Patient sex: M
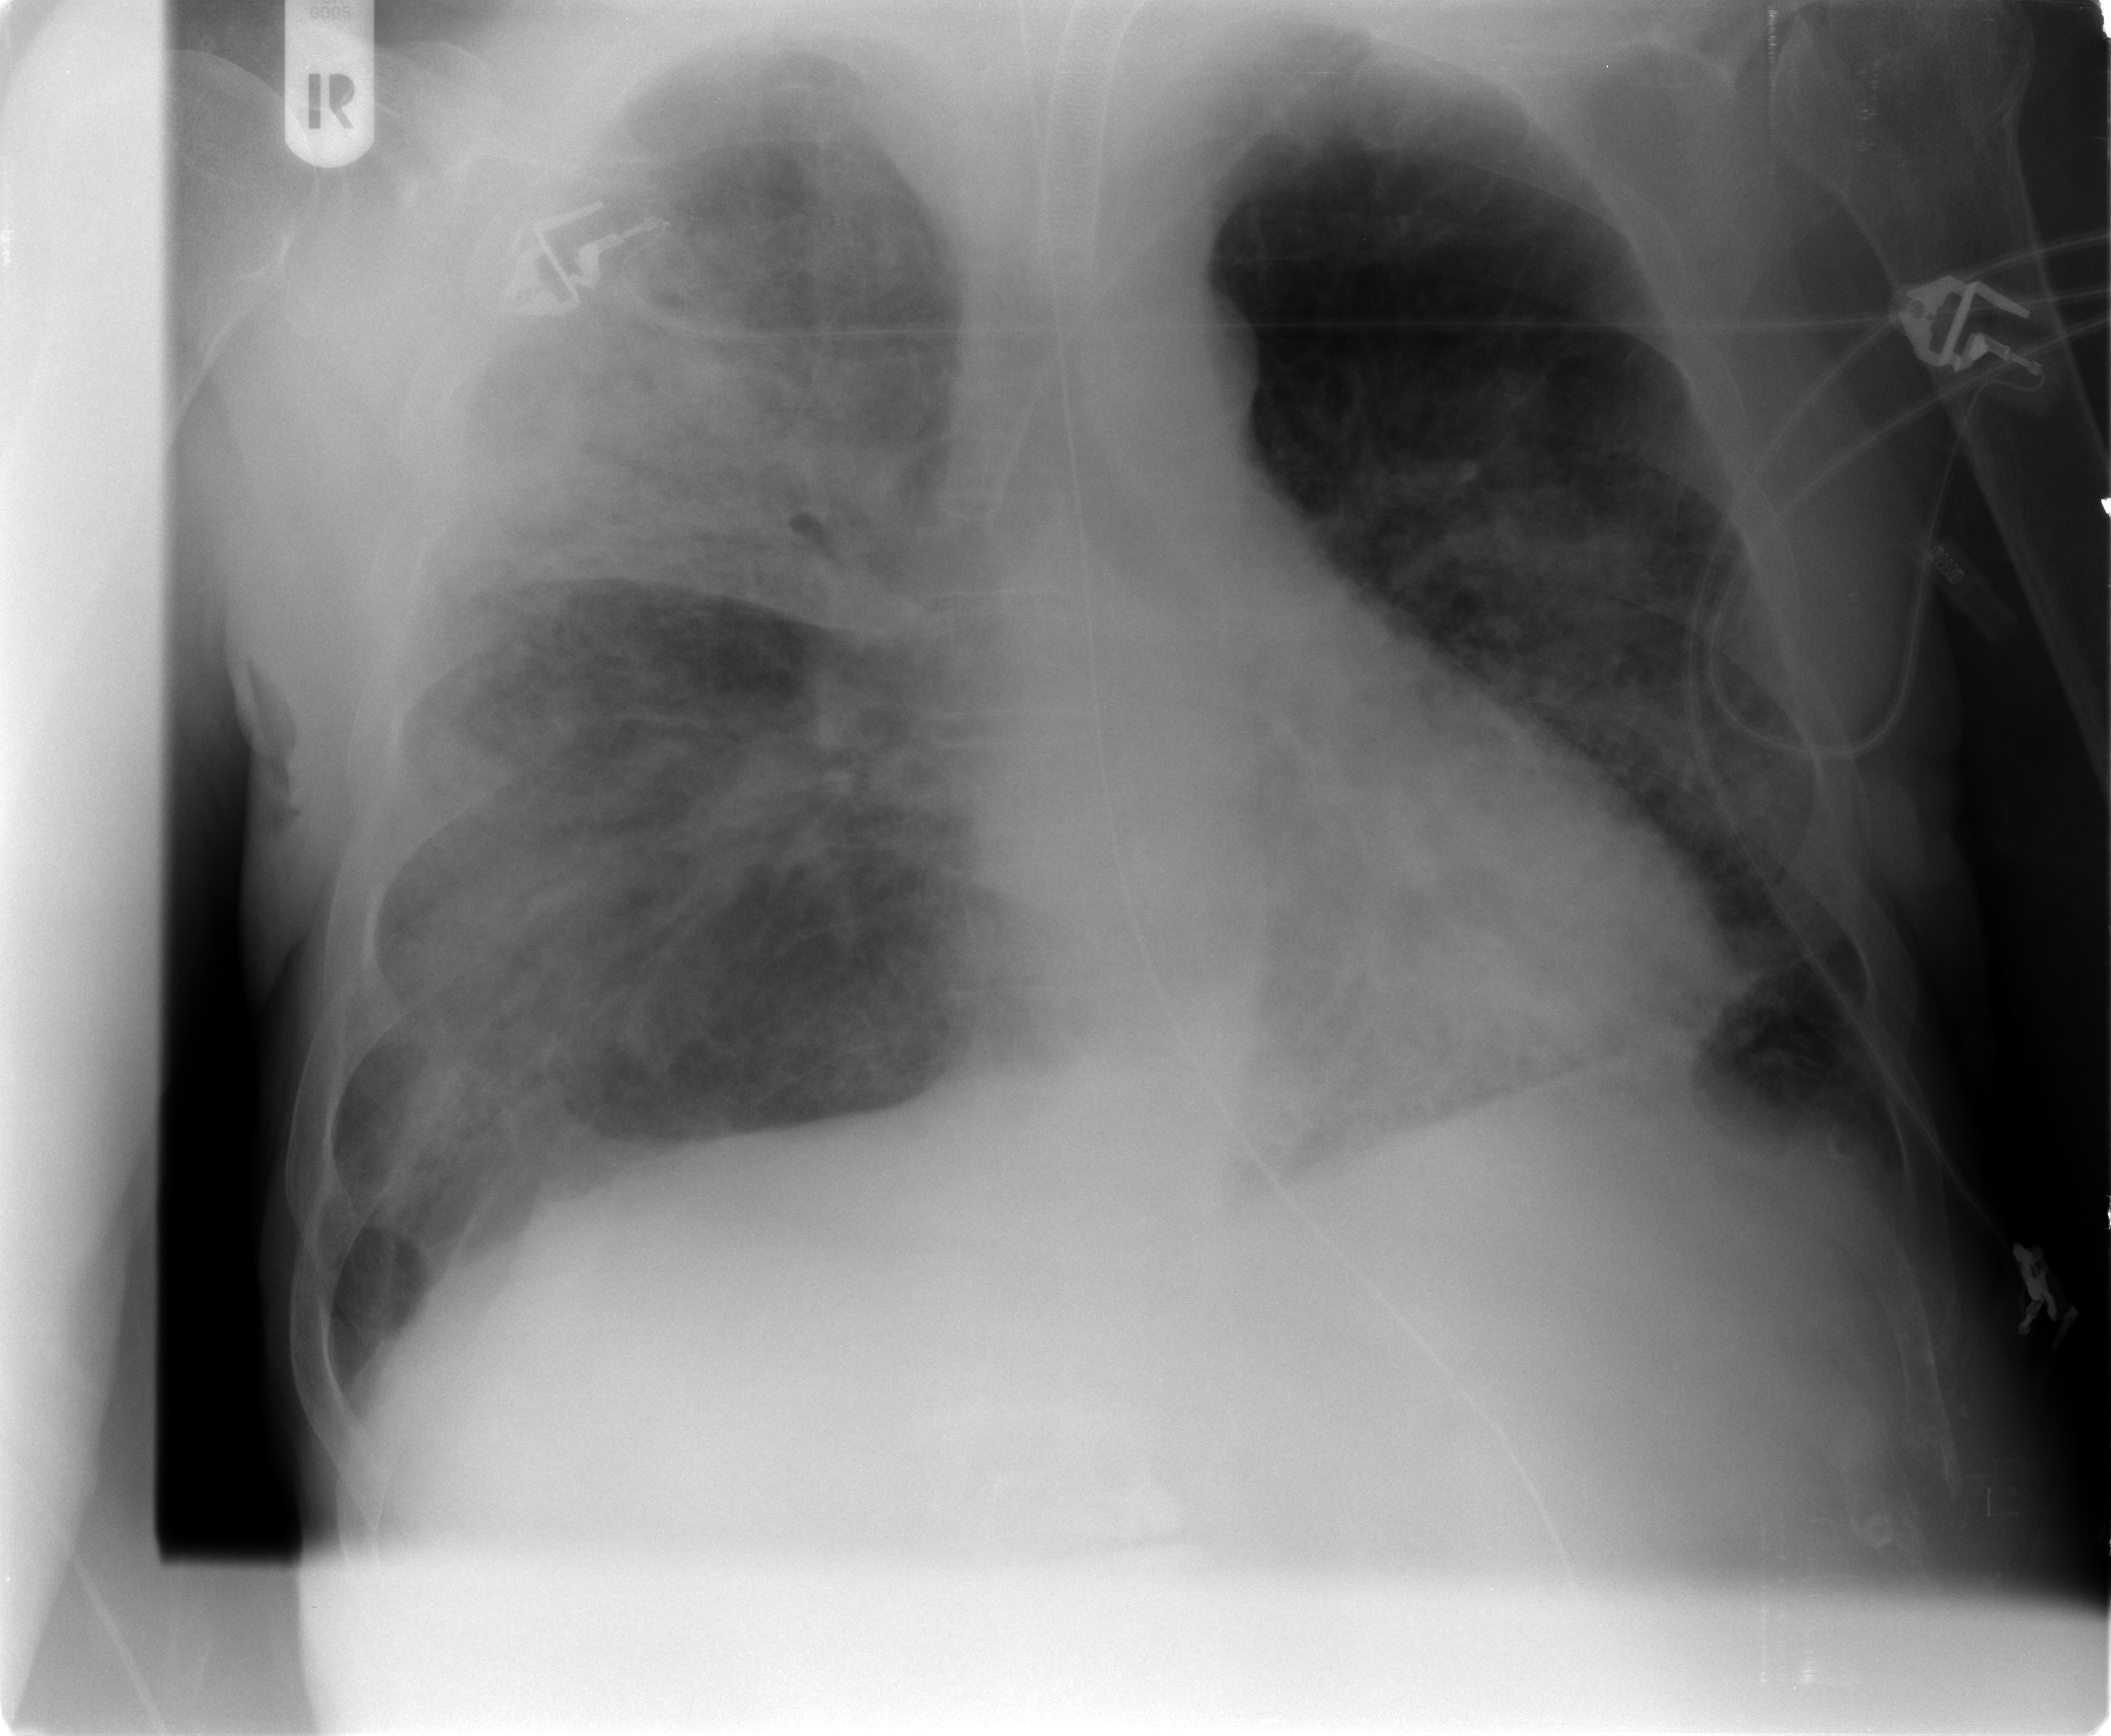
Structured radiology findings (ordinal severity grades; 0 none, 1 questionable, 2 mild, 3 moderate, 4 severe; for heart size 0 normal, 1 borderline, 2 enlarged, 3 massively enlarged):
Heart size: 0
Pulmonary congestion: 2
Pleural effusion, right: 2
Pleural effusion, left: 2
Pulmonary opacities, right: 3
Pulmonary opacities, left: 2
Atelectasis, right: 3
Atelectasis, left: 2